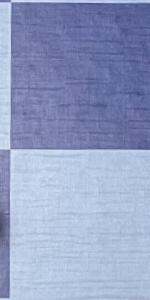
Label: Empty